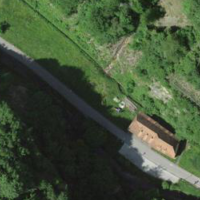
EUNIS habitat code: 44
Species observed at this site:
Aruncus dioicus
Mergus merganser